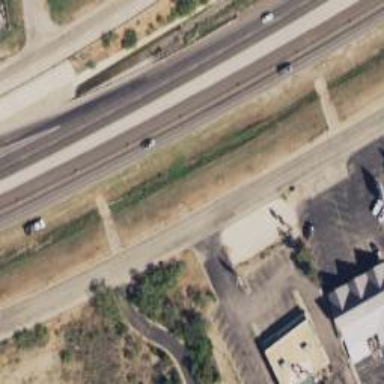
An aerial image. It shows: Tertiary road with frontage road.